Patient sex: F
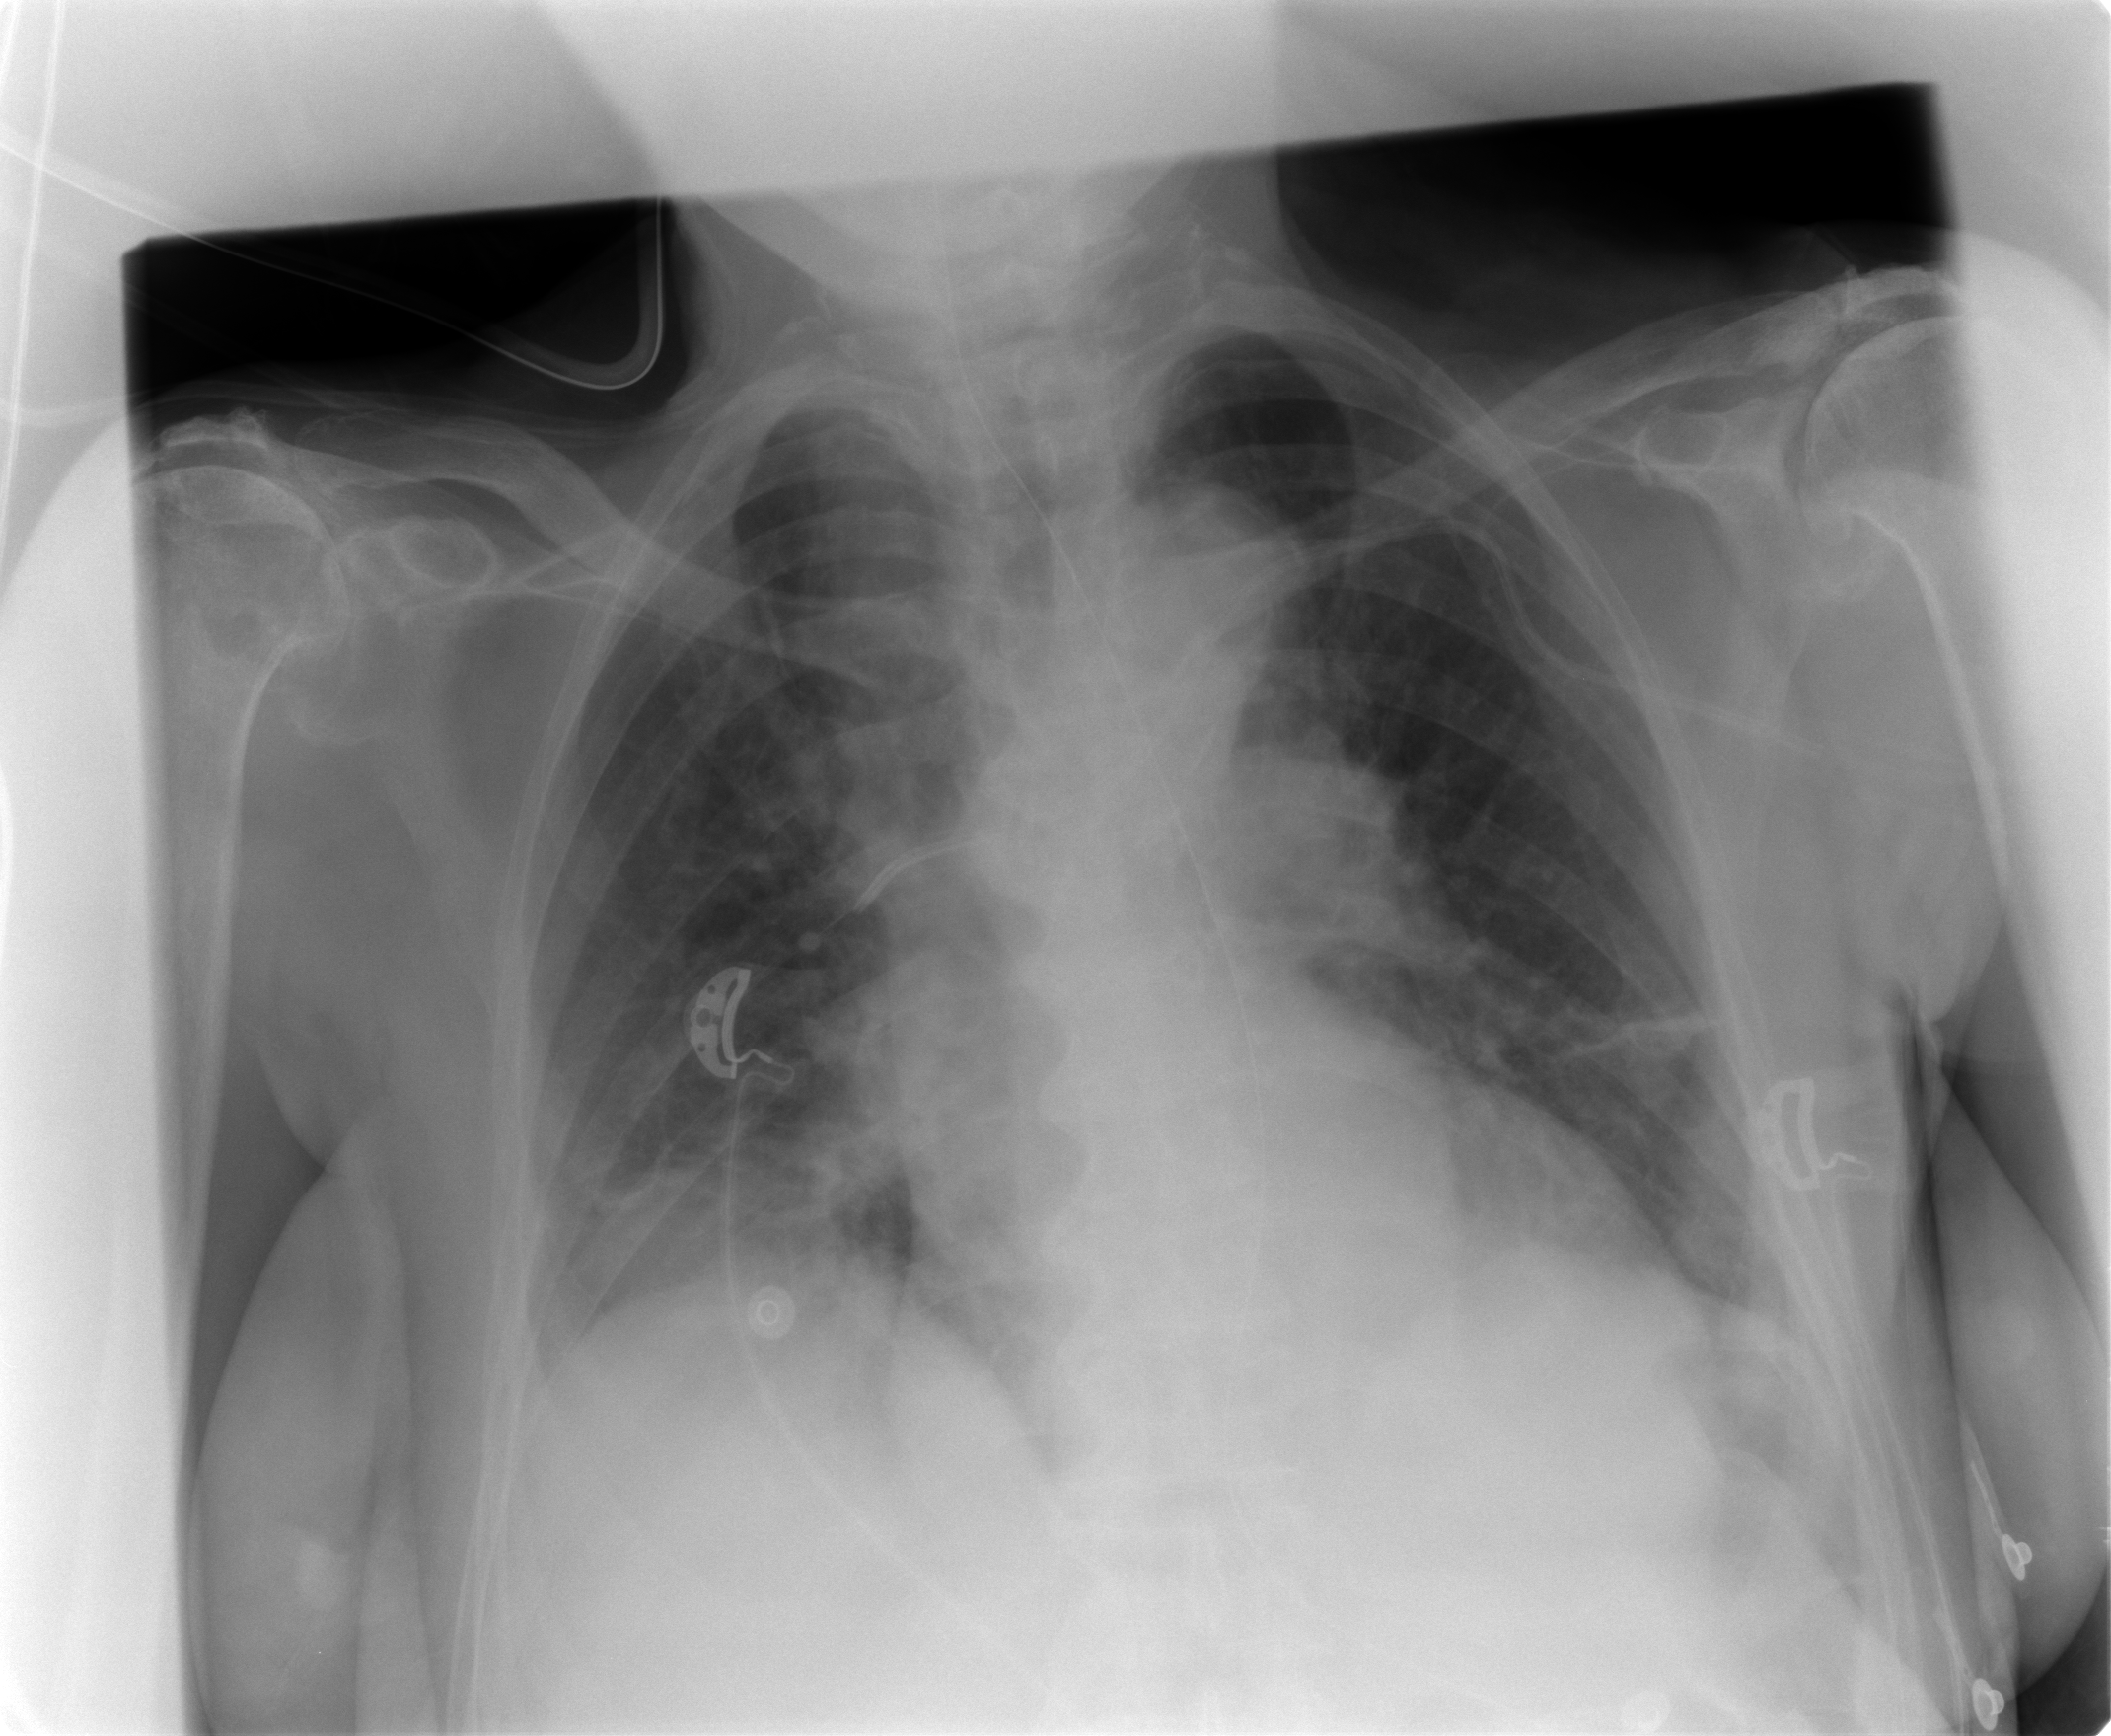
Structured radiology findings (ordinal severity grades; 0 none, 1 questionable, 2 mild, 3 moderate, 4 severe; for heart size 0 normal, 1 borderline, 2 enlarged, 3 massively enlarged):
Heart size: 2
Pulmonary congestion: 2
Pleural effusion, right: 2
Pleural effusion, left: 1
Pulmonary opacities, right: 0
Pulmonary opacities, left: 0
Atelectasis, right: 2
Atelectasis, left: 2